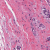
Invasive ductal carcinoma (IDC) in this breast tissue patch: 1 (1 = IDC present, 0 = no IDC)